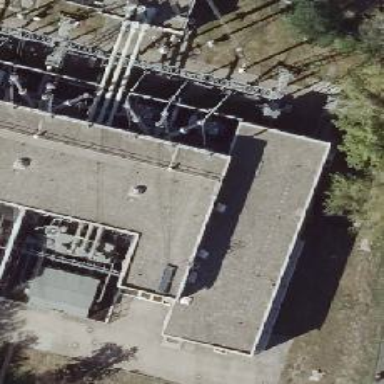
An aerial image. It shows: Power line with 3 cables in bay configuration.